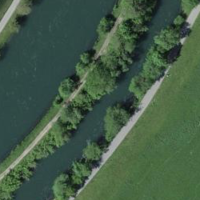
EUNIS habitat code: 15
Species observed at this site:
Tettigonia viridissima
Corylus avellana